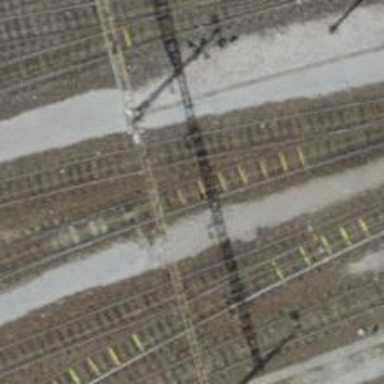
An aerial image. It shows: Railway switch.